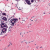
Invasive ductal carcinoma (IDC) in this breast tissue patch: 0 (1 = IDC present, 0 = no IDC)